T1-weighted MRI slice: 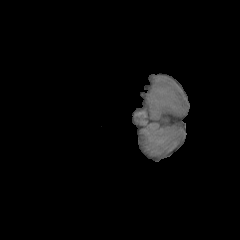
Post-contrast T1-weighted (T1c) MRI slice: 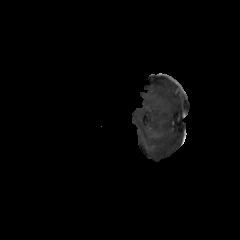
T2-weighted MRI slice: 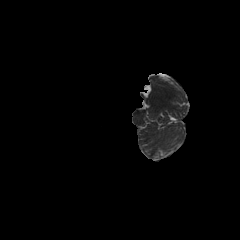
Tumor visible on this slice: no